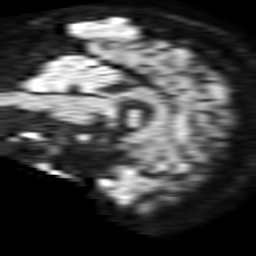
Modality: TRACE
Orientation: sagittal
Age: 33
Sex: male
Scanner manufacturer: philips
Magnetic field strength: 1.5 T
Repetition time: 3.395 s
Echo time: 0.06922 s